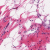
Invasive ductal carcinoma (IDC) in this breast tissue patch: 0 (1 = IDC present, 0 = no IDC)